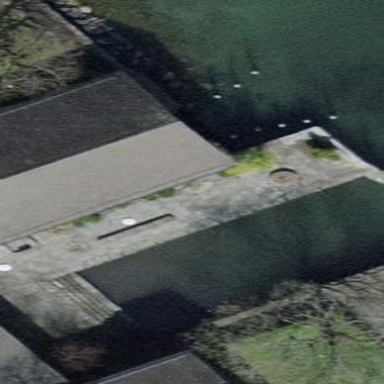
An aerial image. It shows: Man-made pier.